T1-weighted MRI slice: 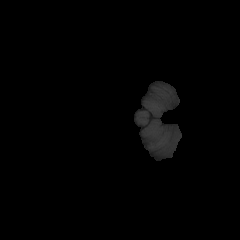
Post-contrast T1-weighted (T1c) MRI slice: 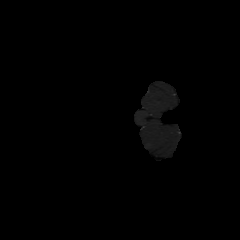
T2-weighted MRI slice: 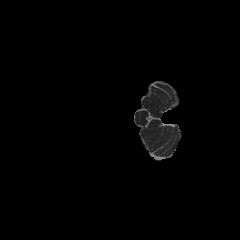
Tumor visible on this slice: no